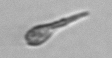
Label: Euglena